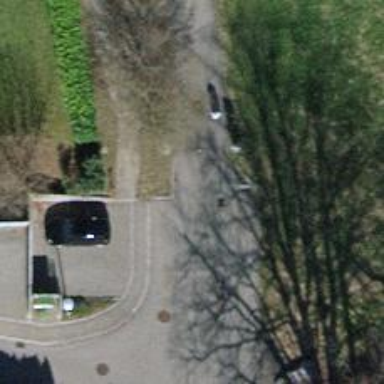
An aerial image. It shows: Bollard barrier.